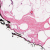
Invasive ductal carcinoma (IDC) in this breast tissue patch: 0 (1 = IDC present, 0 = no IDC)